Brain MRI, t2w sequence, axial 2D slice.
Patient: age 38, sex F, weight 78 kg, height 1.78 m
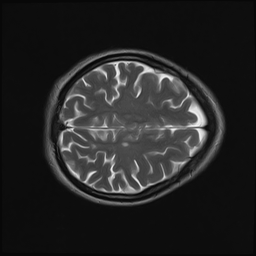